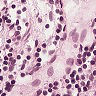
Metastatic tissue present: no